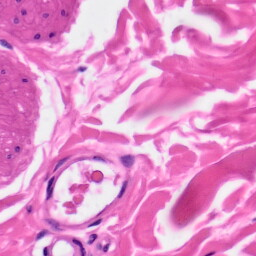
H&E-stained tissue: Skin